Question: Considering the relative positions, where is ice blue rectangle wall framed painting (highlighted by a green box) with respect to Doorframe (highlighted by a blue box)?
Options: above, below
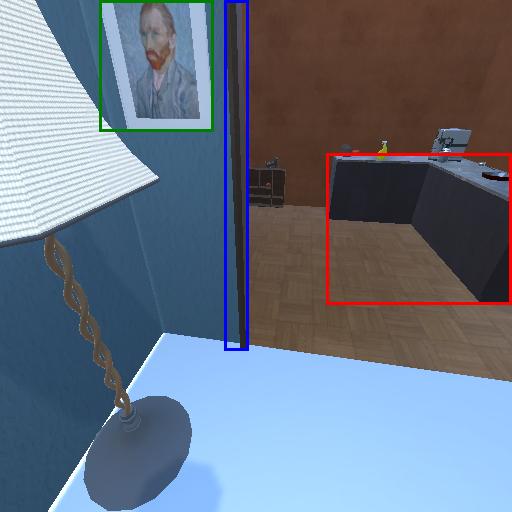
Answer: above